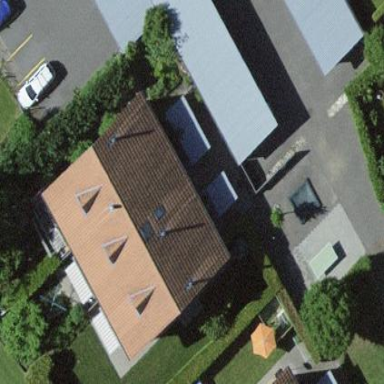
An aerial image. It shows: Residential building with gabled roof oriented across.